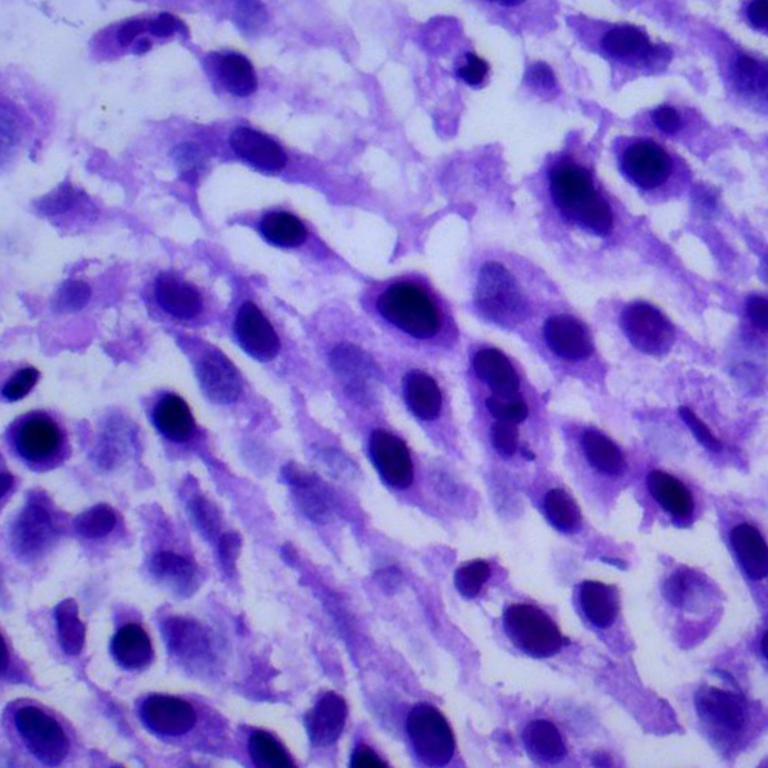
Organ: lung
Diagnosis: squamous carcinomas